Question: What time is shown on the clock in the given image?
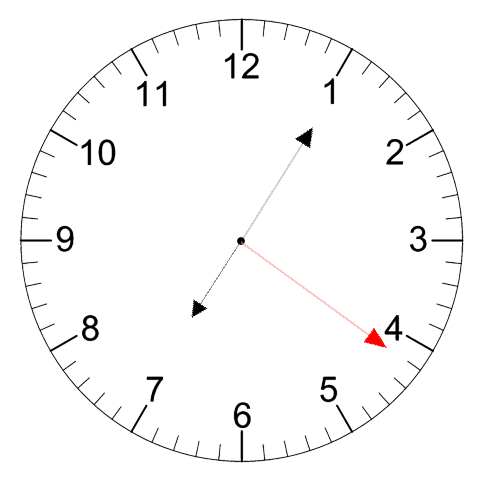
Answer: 07:05:21